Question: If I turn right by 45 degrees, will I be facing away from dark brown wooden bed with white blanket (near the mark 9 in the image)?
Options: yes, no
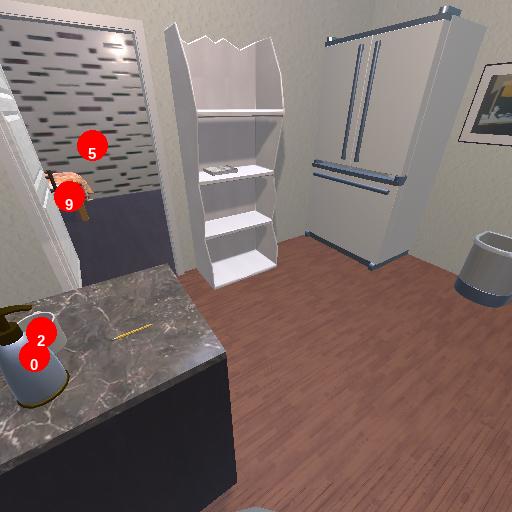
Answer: yes